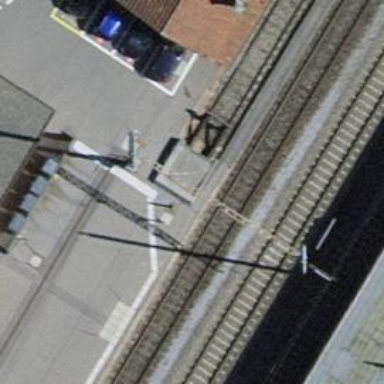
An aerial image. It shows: Yard with electrified tracks using contact line.